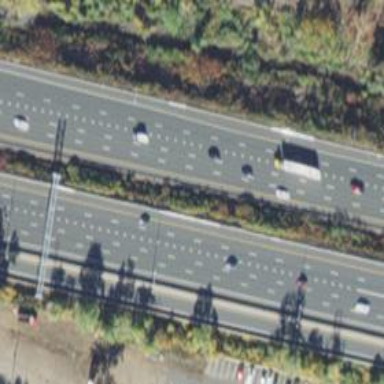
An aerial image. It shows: Motorway junction.